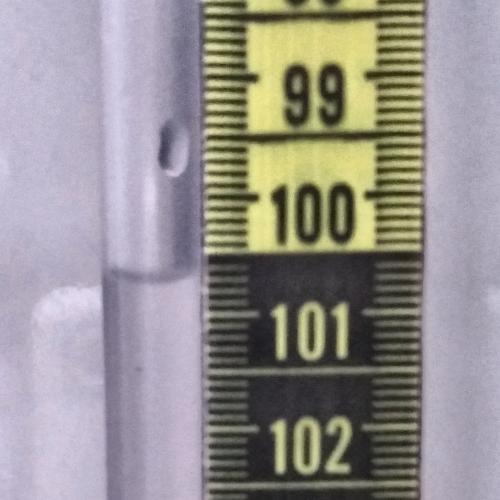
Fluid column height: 100.7 cm